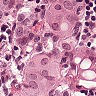
Metastatic tissue present: yes